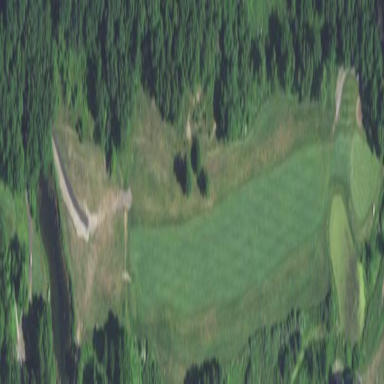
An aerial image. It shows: Area with grass used as rough in golf course.